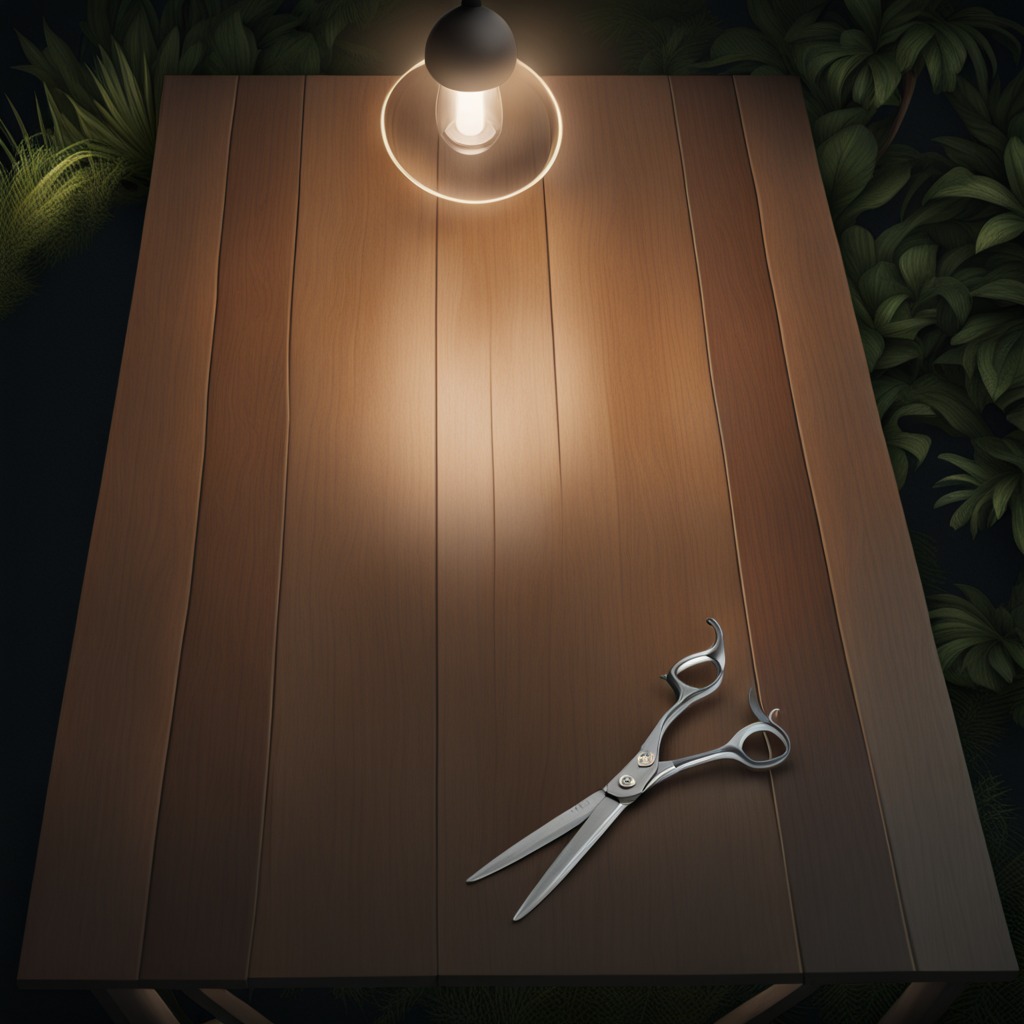
A scissor is lying on a wooden table inside a jungle field workshop tent at night.